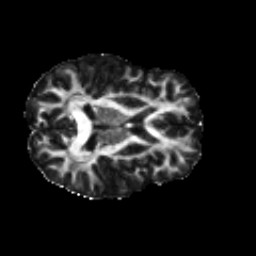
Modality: FA
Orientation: axial
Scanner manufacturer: siemens
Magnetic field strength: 3 T
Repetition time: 4.16 s
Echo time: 0.0806 s